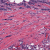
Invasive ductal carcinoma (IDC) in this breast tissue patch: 1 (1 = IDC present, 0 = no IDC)